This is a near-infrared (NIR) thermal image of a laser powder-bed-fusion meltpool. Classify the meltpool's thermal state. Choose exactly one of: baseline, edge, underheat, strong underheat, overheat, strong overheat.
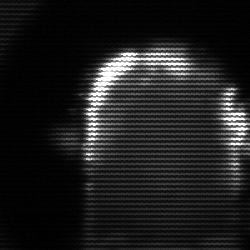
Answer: baseline